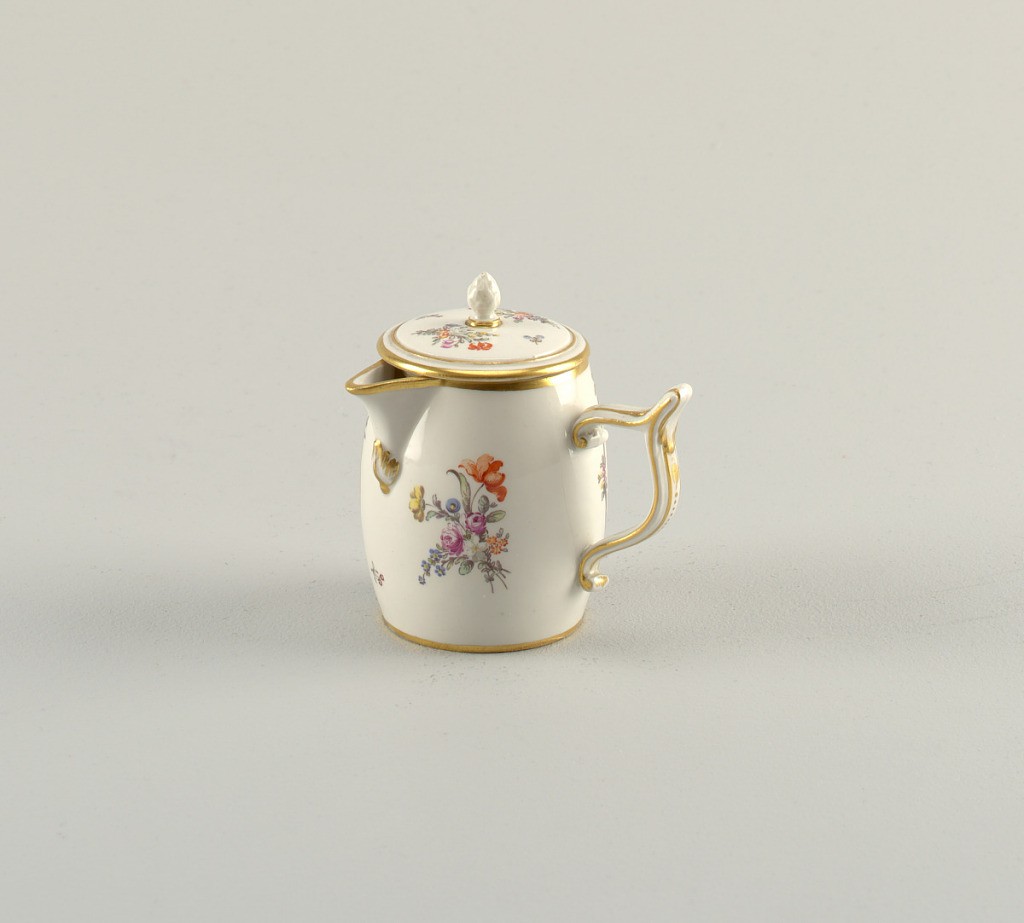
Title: Chocolate Pot with Floral Sprays
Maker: Nymphenburg Porcelain Factory, German, established by 1753
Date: mid- 18th century
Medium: hard paste porcelain, vitreous enamel, gold
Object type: chocolate pot
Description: Swelling ovoid body with eared handle on right and curved lip in front. Gilt enrichments. Painted floral elements in colors. Within open gilt frame on left side of jug is painted Latona and the Frogs. Round cover, bud-form knobs.